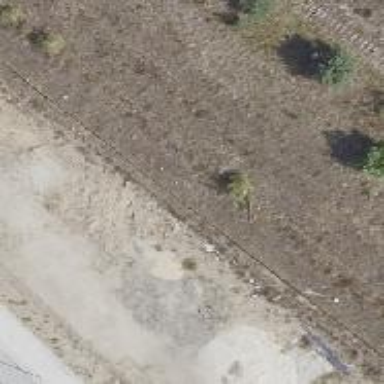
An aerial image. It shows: Abandoned railway.